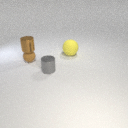
small gray metal cylinder in front of large yellow rubber sphere